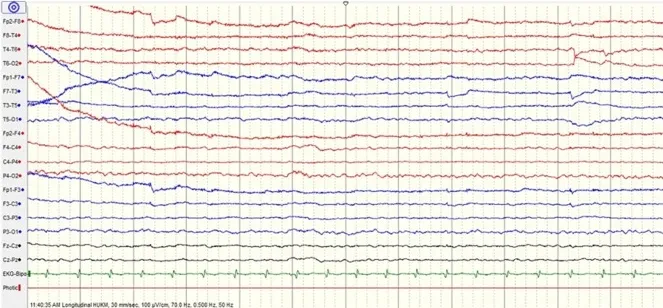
Initial electroencephalogram (EEG) shows mild encephalopathy.
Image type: electrography (eeg)